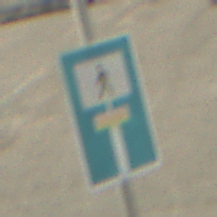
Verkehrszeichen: SackgasseFussgaengerDurchlaessig
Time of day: MorningAfternoon
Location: Outdoor (RoadRail)
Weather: PartlyCloudy
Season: NotSpecified
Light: Natural